Question: For the last day our Azure website (www.rockrms.com) has been experiencing extremely slow response times and frequent 502 (Web server received an invalid response while acting as a gateway or proxy server) errors. What's strange also is that our Azure website dashboard has stopped reporting any activity even though we can still get to the site (if you're patient)...

We did deploy an update around the time that this started happening, but not sure if or how that could be causing issues since the site is working (but painfully slow) or how it could have affected the logging of requests or server errors.
We've tried restarting the website, redeploying, and turning on detailed error messages, but nothing seems to help. Is there anything else we can look at or configure in Azure that would give us some indication of what is causing this issue?
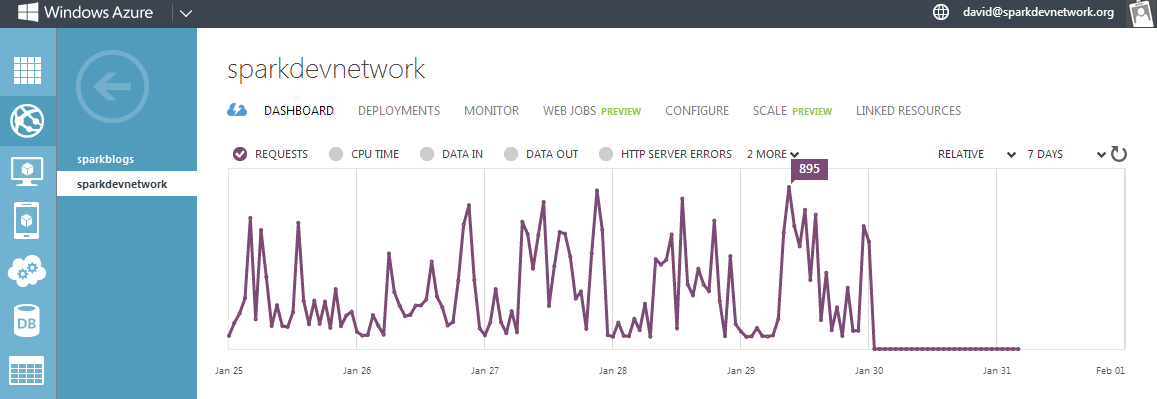
Answer: Our issue was resolved by making the change suggested by this comment <URL>:
We have identified this issue as a bug in new Auto-Heal feature we shipped recently. Please add following in your web.config file to mitigate this issue for now.
'''
<configuration>
<system.webServer>
<monitoring>
<triggers>
<slowRequests timeTaken="02:00:00" count="<PHONE>" timeInterval="00:01:00" />
</triggers>
<actions value="LogEvent" />
</monitoring>
</system.webServer>
</configuration>
'''